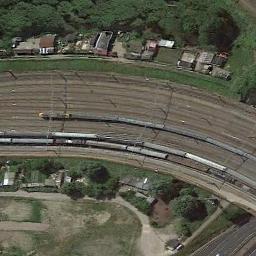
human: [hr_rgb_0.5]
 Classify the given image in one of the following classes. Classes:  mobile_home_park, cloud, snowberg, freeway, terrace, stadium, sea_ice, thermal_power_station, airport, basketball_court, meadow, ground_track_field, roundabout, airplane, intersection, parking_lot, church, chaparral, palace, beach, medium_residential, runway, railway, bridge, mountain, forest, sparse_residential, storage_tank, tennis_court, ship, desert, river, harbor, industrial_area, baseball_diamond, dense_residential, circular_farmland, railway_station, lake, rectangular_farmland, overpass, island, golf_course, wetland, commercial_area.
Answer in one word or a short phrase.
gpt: railway